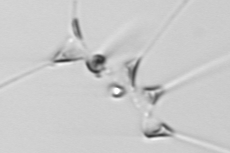
Label: Asterionellopsis_glacialis